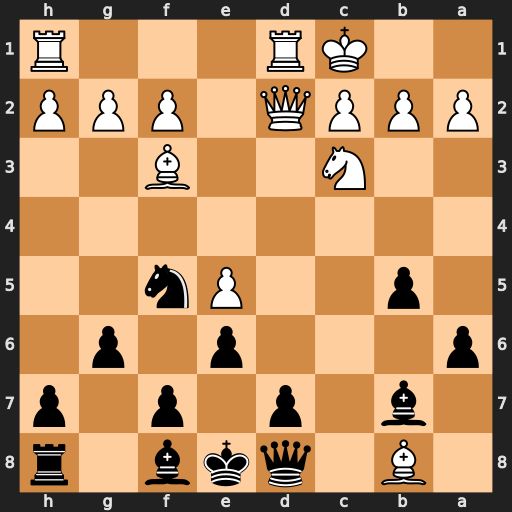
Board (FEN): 1B1qkb1r/1b1p1p1p/p3p1p1/1p2Pn2/8/2N2B2/PPPQ1PPP/2KR3R
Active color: b
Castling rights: k
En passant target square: -
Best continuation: Bh6 Qxh6 Nxh6